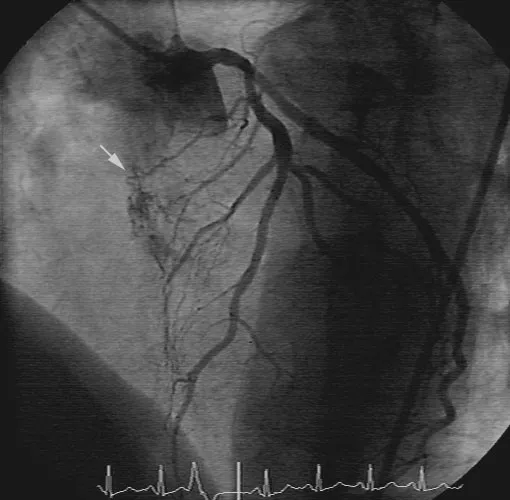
Left coronary artery (13 months) in 45 degree LAO and 30 degree CRAN projection. White arrow = atypical vessels in the interatrial septum.
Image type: radiology (x_ray)